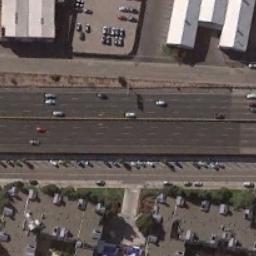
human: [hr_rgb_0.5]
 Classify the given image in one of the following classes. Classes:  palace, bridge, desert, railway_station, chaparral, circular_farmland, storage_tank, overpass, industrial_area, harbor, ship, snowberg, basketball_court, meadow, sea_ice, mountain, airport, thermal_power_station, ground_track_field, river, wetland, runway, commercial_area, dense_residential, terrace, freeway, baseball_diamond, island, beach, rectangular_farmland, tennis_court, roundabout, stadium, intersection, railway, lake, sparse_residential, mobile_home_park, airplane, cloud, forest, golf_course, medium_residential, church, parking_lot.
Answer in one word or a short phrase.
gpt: freeway